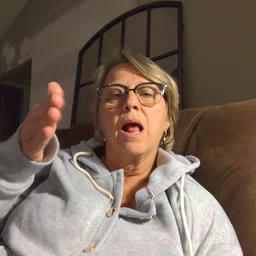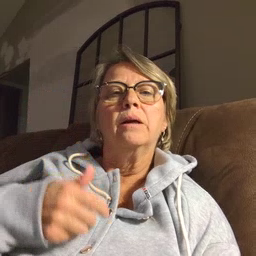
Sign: flag